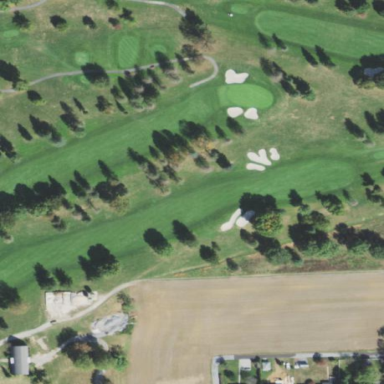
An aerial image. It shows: Golf fairway surrounded by grass.